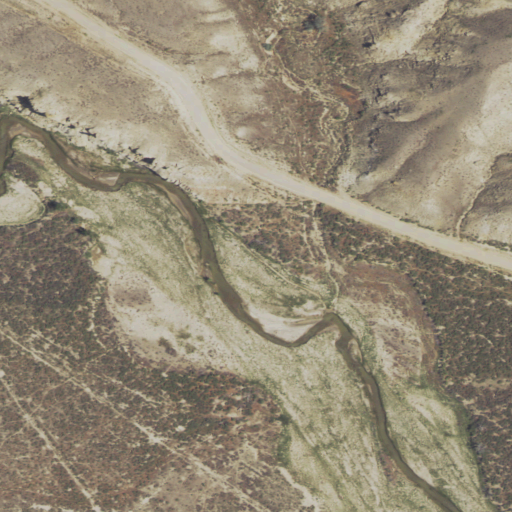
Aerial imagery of valley in Wyoming named Lester Draw containing shrub, woody wetlands, and grassland